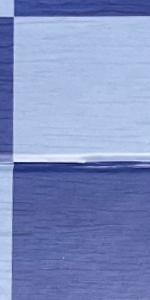
Label: Empty